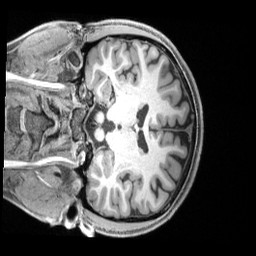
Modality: T1w
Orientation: coronal
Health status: healthy
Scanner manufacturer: siemens
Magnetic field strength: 3 T
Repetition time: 2.4 s
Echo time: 0.00222 s